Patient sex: M
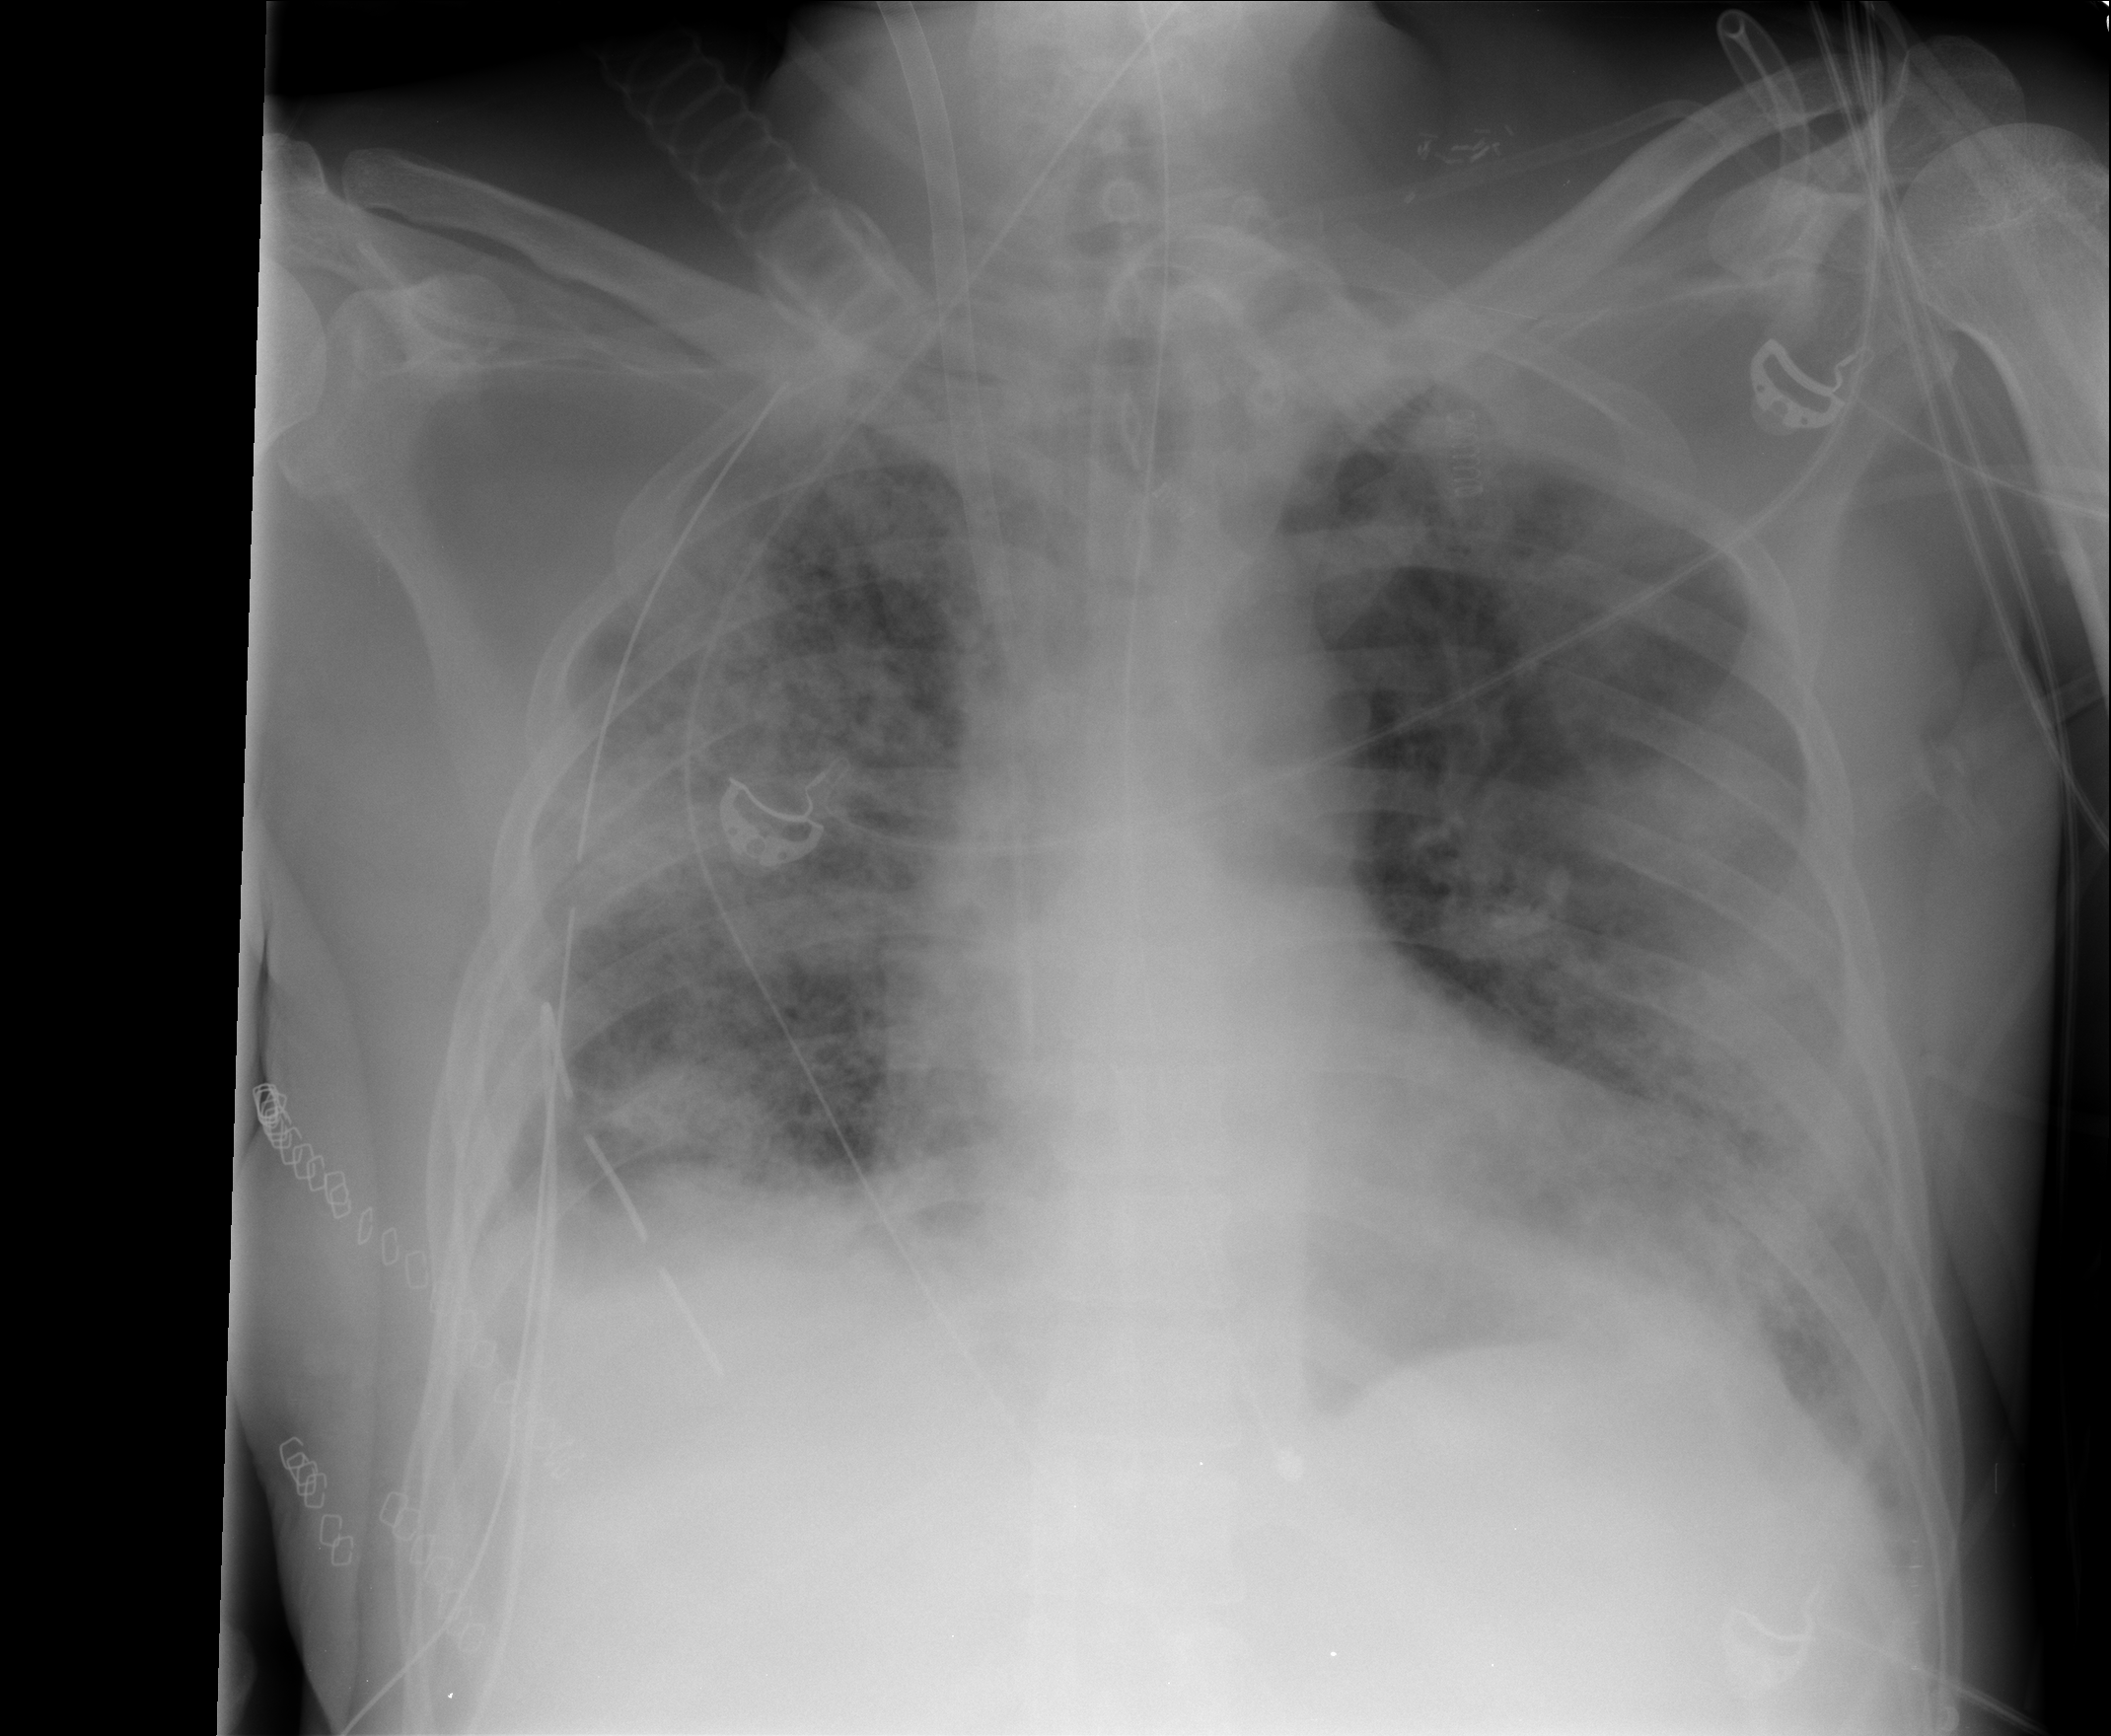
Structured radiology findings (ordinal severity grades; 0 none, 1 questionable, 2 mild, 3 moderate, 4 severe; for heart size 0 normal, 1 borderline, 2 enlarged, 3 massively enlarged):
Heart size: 0
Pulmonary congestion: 2
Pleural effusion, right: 1
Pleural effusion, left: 1
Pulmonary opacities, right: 3
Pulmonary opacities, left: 3
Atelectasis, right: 3
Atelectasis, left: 2